Question: My query to find time clash works like this -
'''
create table dat(id int, s time(7), e time(7));
insert into dat (id,s,e) values(1,'16:00:00.<PHONE>','18:00:00.<PHONE>')
insert into dat (id,s,e) values(2,'15:00:00.<PHONE>','17:00:00.<PHONE>')
insert into dat (id,s,e) values(3,'12:00:00.<PHONE>','15:00:00.<PHONE>')
//data part
QUERY -
select * from dat a, dat b
where a.id != b.id
and a.s < b.e and a.e > b.s
'''
Result -

Now the problem is that the query lists -
in the first row, that id 1 conflicts with id 2
and in the second row, id 2 conflicts back with id 1.
I need the distinct of this query. Please suggest.
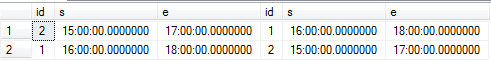
Answer: Try:
'''
SELECT * from dat a, dat b
WHERE a.id < b.id
AND a.s < b.e
AND a.e > b.s
'''
You can avoid the duplicate pairs by setting first id to be lower than second id.